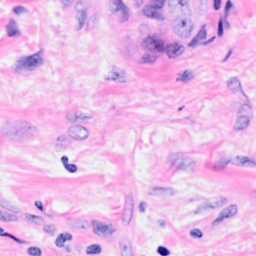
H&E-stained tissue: Breast